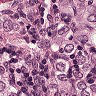
Metastatic tissue present: yes